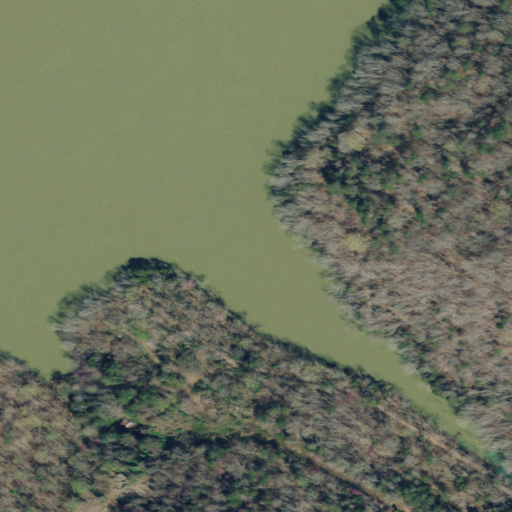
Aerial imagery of valley in Tennessee named Wallop Hollow containing open water, deciduous forest, mixed forest, open development, and low intensity development